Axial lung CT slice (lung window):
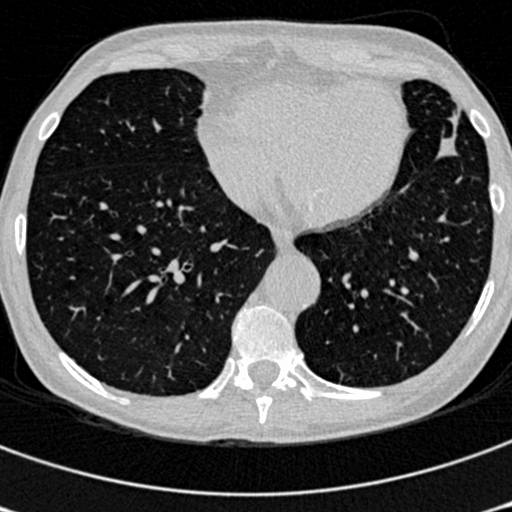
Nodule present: no